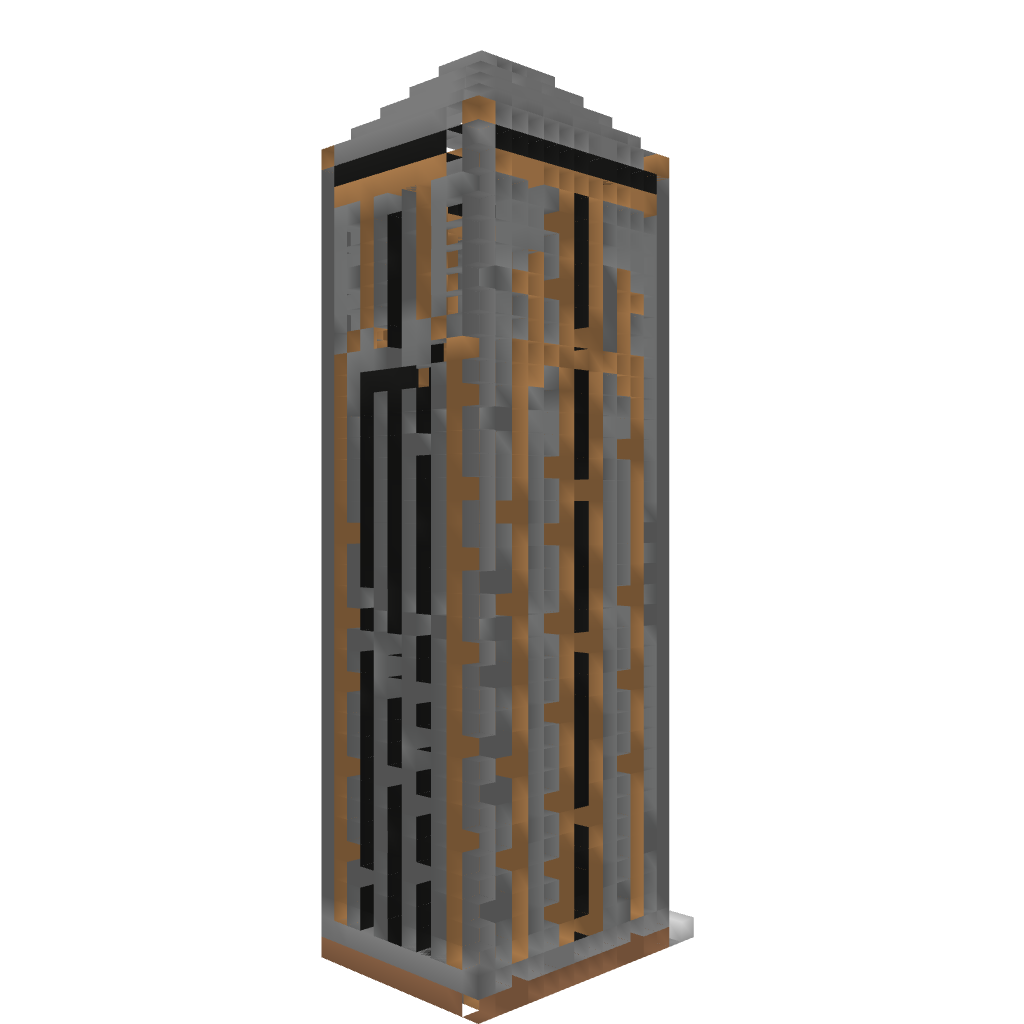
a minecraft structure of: Decorated modern tower